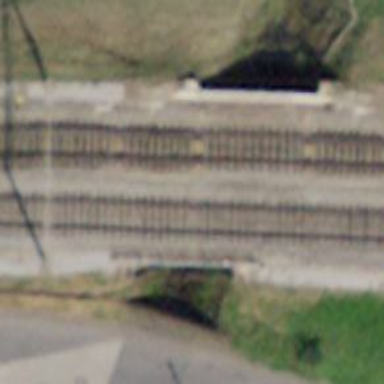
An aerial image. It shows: Railway switch.